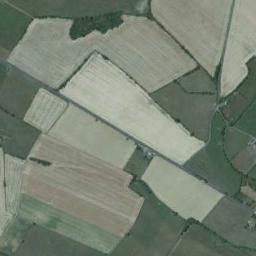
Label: rectangular_farmland